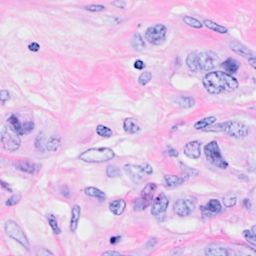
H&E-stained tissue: Breast